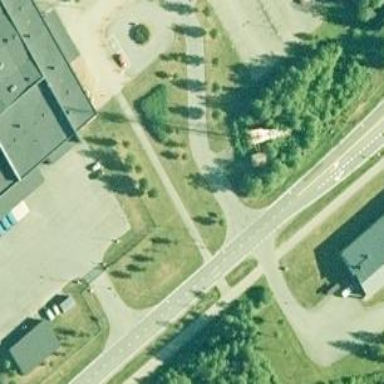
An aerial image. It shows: Man-made mast used for communication purposes.